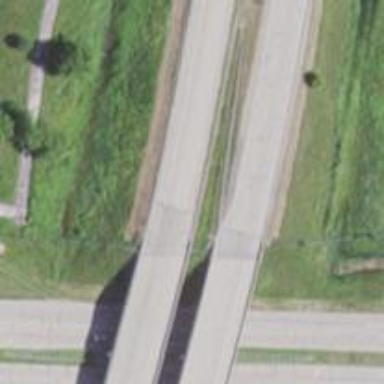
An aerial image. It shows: Bridge over motorway.